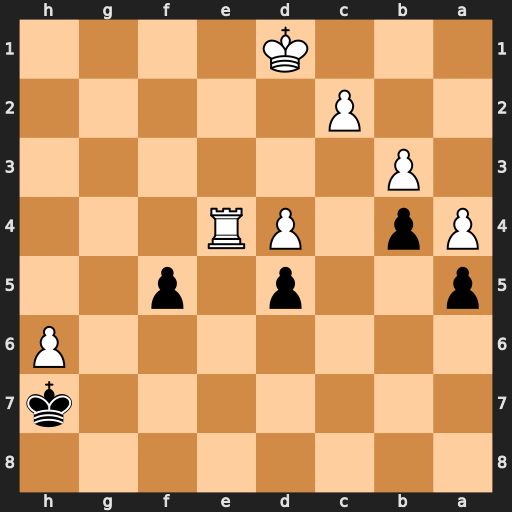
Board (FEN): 8/7k/7P/p2p1p2/Pp1PR3/1P6/2P5/3K4
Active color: b
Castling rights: -
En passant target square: -
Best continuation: fxe4 c4 bxc3 Kc2 Kxh6